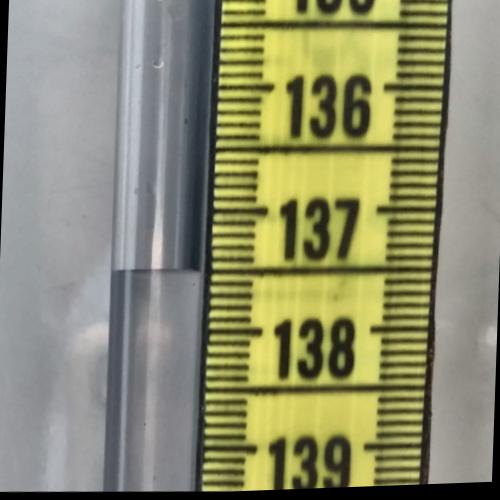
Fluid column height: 137.5 cm